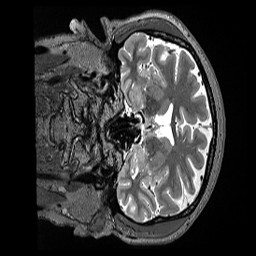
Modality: T2w
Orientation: coronal
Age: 43
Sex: female
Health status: ill
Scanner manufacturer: siemens
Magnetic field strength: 3 T
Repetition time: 3.2 s
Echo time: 0.564 s